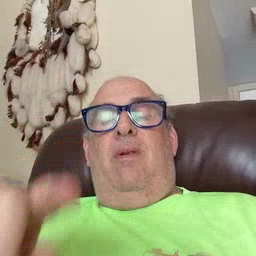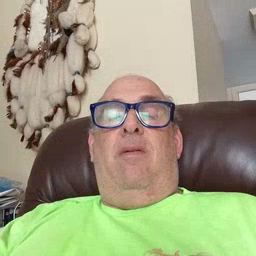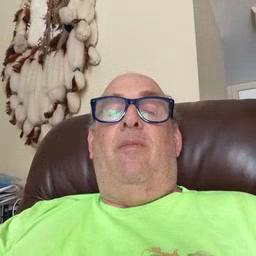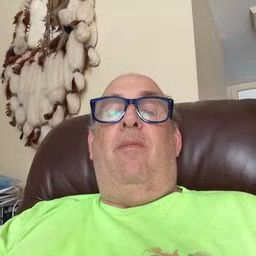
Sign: nap